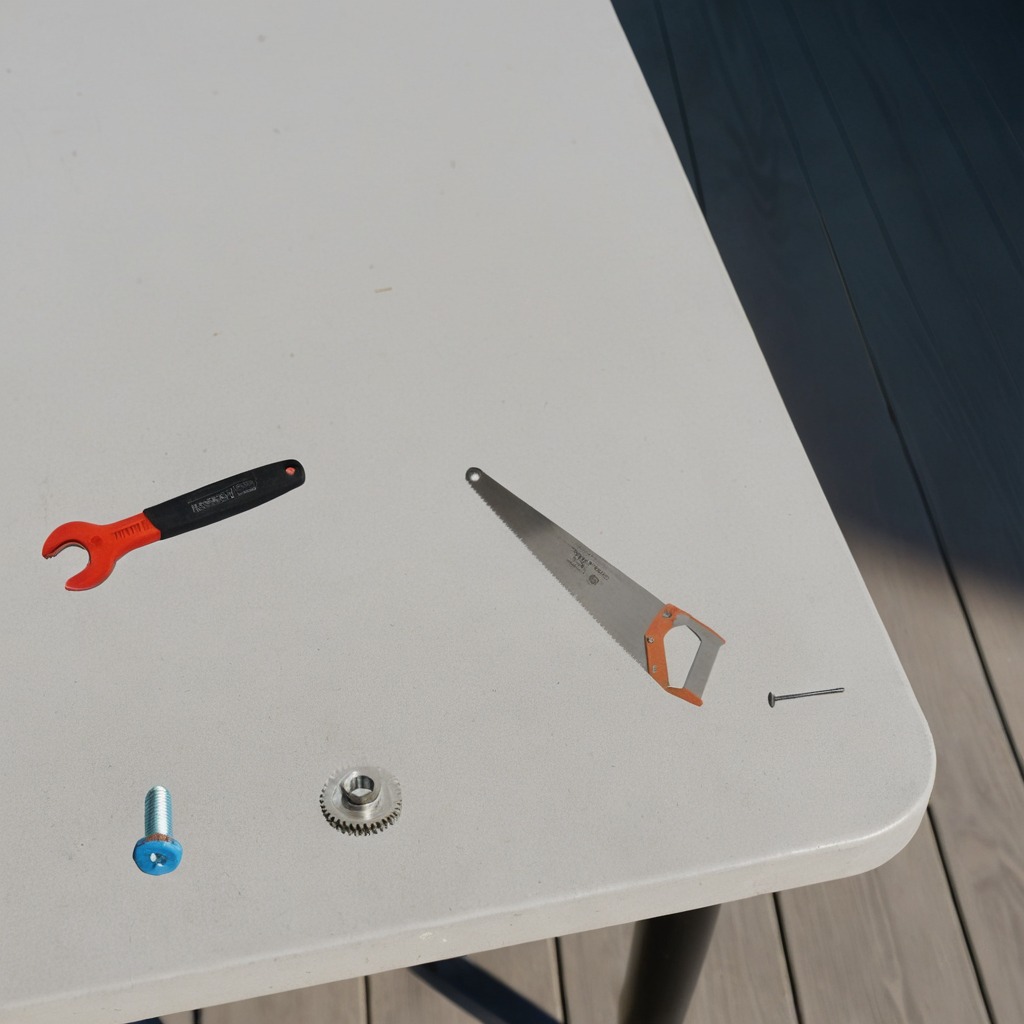
A steel gear with teeth, a metal machine screw, an iron nail, a handheld metal saw, and a wrench are lying on the utility table.